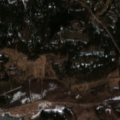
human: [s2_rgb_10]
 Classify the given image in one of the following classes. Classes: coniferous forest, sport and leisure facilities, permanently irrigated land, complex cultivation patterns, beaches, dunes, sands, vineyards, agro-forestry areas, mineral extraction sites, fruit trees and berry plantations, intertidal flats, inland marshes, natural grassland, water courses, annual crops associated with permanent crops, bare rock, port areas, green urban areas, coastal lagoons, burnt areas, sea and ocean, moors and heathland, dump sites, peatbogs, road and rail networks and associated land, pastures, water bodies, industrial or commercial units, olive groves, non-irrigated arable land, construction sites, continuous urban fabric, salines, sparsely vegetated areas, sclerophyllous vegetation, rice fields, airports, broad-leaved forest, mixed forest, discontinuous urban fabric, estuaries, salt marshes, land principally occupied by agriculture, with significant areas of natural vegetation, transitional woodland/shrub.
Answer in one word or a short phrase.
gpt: discontinuous urban fabric, sport and leisure facilities, land principally occupied by agriculture, with significant areas of natural vegetation, coniferous forest, sea and ocean